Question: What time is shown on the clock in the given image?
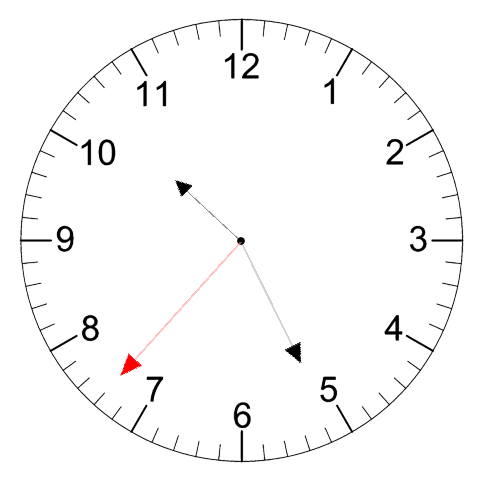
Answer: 10:25:37